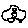
Label: car